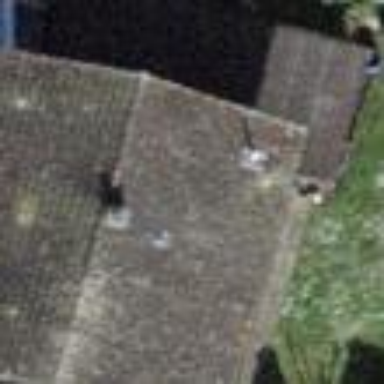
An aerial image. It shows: Building with tiled roof.